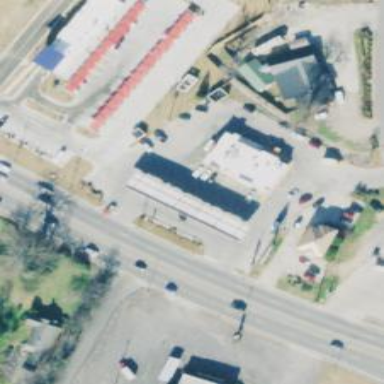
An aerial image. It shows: Car wash facility located inside building.